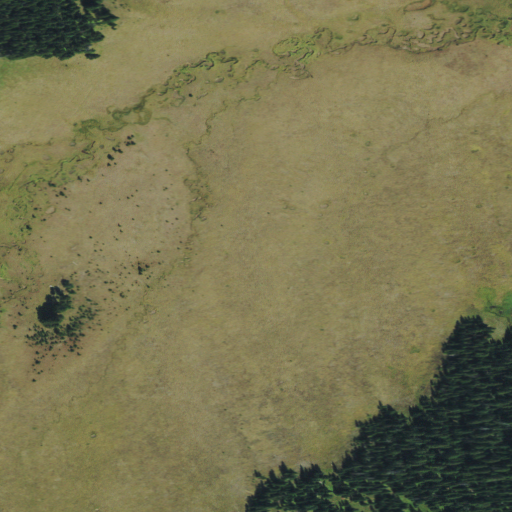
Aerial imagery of plain(s) in Montana named Harley Park containing grassland, evergreen forest, and shrub